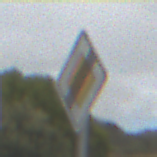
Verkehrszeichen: EndeVorfahrtsstrasse
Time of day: Midday
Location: Outdoor (Nature)
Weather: Overcast
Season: NotSpecified
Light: Natural